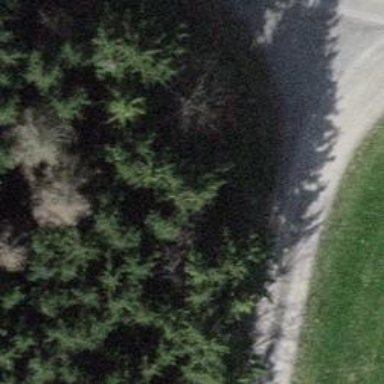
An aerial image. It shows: Brown bench.